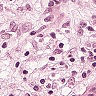
Metastatic tissue present: yes